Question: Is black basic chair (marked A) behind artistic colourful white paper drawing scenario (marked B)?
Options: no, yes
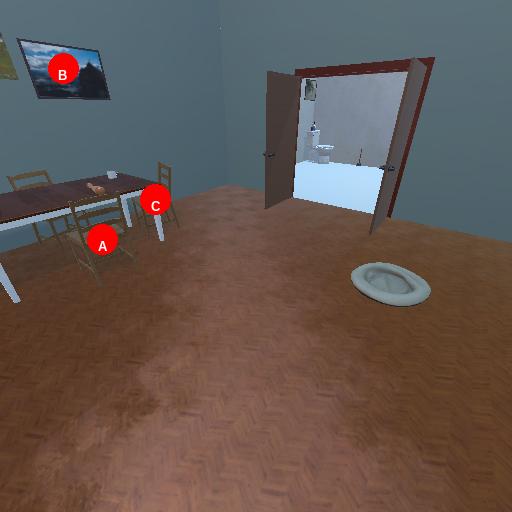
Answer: no